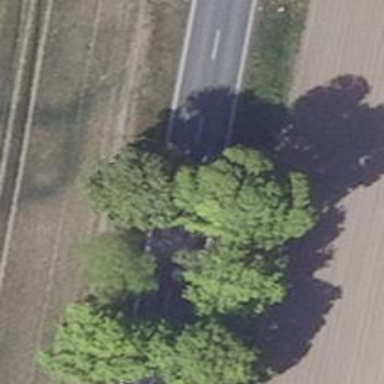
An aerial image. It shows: Deciduous tree with broadleaved leaves.